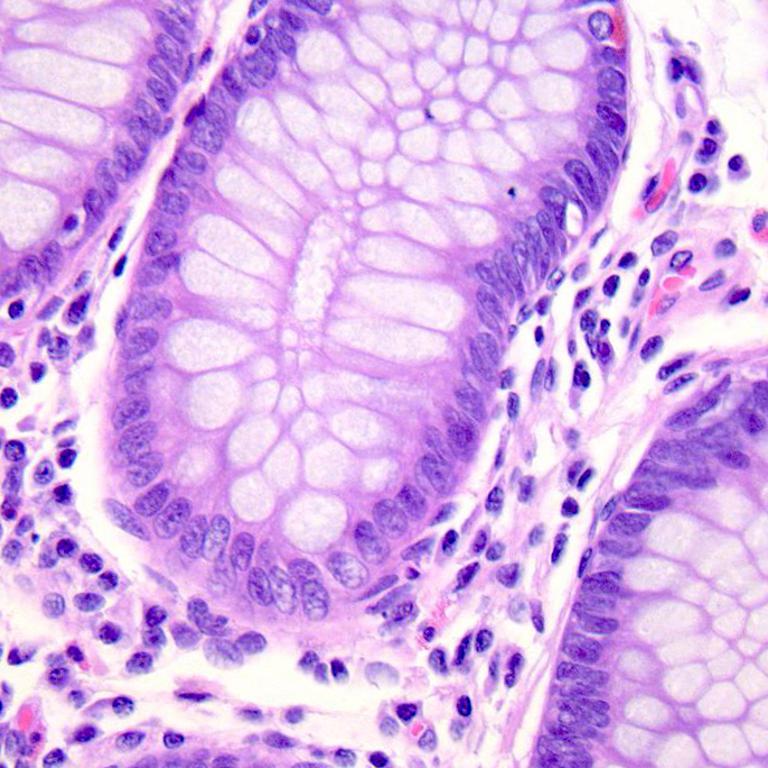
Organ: colon
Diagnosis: benign